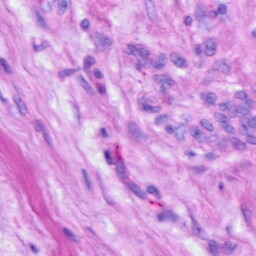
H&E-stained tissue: Ovarian